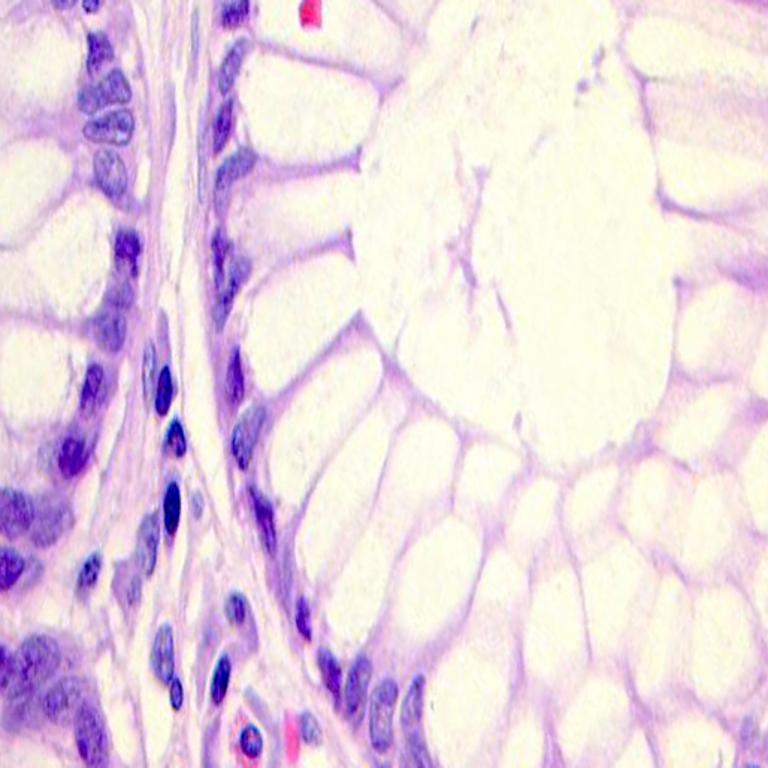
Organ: colon
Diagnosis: benign